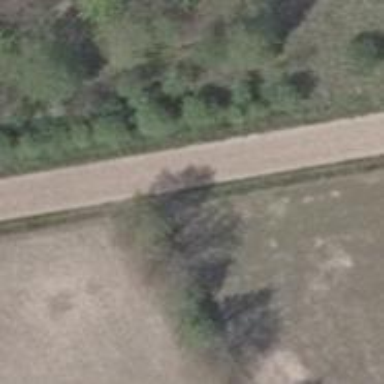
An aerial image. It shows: Row of deciduous broadleaved trees.